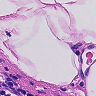
Metastatic tissue present: no